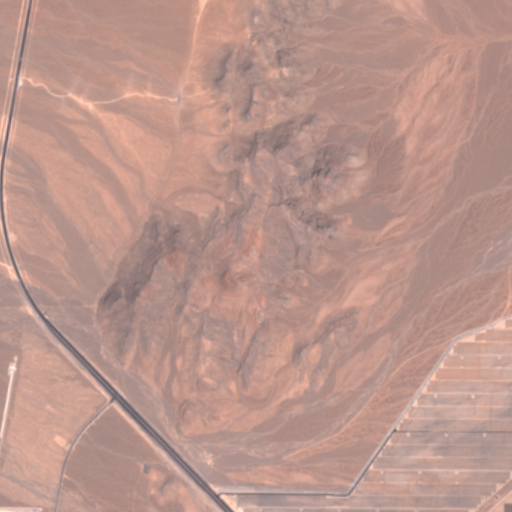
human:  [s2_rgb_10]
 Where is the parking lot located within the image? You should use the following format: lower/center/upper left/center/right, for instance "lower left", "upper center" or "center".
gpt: The parking lot is located in the upper left of the image.
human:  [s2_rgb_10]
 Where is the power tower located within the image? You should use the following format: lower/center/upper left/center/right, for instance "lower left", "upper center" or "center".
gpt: The power tower is located in the lower right of the image.
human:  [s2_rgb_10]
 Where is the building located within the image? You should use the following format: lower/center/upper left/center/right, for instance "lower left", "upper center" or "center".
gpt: The building is located in the lower left of the image.
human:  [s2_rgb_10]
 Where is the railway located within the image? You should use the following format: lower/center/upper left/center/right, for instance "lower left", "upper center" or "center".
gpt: The railway is located in the lower left of the image.
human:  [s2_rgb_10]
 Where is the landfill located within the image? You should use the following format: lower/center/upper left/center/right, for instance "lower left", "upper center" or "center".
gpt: There is no landfill in the image.